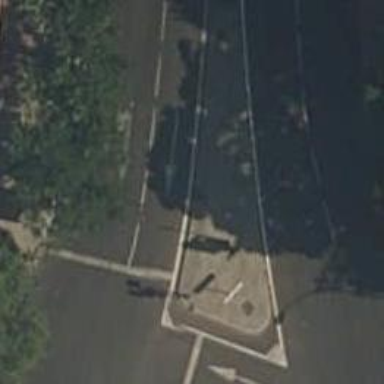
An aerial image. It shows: Road with traffic signals.